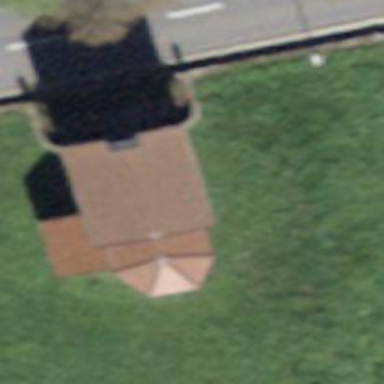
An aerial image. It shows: Chapel building.